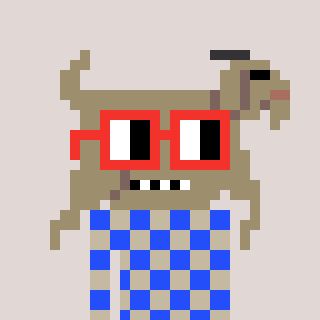
a pixel art character with square red glasses, a goat-shaped head and a bege-colored body on a warm background